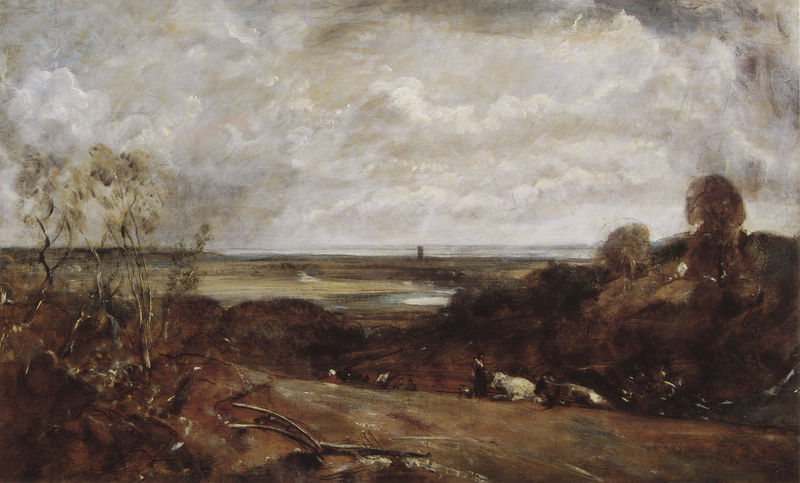
Titel: Dedham from Langham
Künstler: John Constable
Standort: La Chaux-de-Fonds (CH)
Institution: Musée des Beaux-Arts
Schlagwörter: baum, blau, blätter, dunkel, gemälde, himmel, mann, meer, wasser, weiß, wolken, aquarell, bäume, fluss, frauen, gelb, grün, landschaft, menschen, ocker, see, teich, ufer, äste, braun, frau, grau, hell, hintergrund, männer, schwarz, vordergrund, ausblick, rot, tiere, weg, wiese, wolke, beige, flächig, malerei, mensch, stein, wache, öl, birke, birken, ebene, erde, ferne, horizont, horizontlinie, hügel, kalt, kühe, nass, natur, vieh, weide, weite, wind, zweige, busch, büsche, flach, pfad, land, paar, pflanze, pflanzen, turm, bewölkt, fell, liegen, düster, zwei, zug, öde, herde, kuh, winter, rand, constable, luft, querformat, sturm, wetter, gris, liegend, regen, rinder, schaf, bedeckt, trostlos, baun, sumpf, niederländisch, verschwommen, hubi, moor, romantisch, karg, brauntöne, hörner, grautöne, gelbgrün, schafe, ochse, ochsen, stier, hirte, hirten, hirtin, paysage, waser, wanderung, wegesrand, kuhle, turner, verhangen, freiluft, john constable, wollken, troupeau, viek, vaches, landsrich, uferlandschaft, ee, verhanden, paise, bjesche